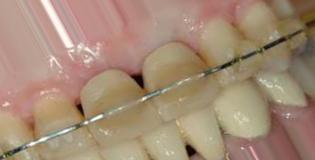
Condition: Tooth Discoloration